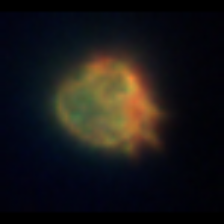
Taxon: Ciliates
Group: Other